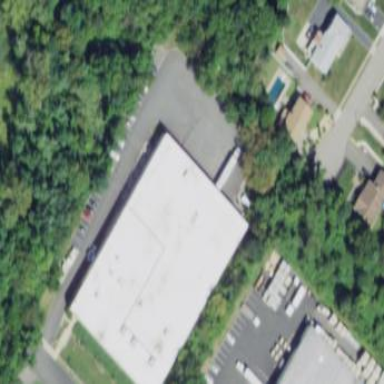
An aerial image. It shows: Industrial building.